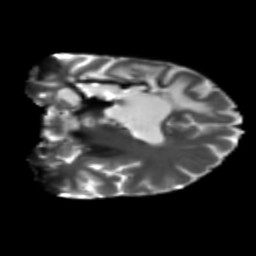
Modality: T2w
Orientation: coronal
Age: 31
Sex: female
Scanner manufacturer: siemens
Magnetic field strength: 3 T
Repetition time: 5.25 s
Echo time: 0.08 s